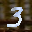
Label: 3